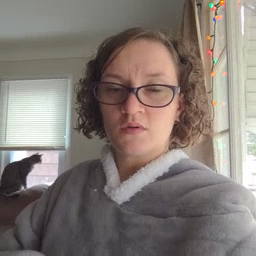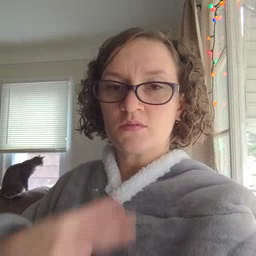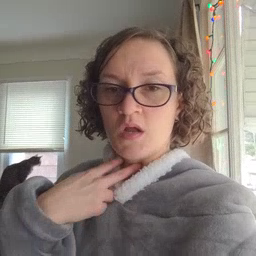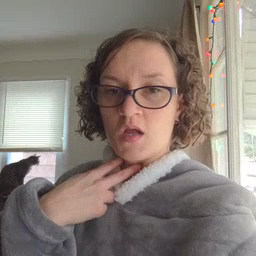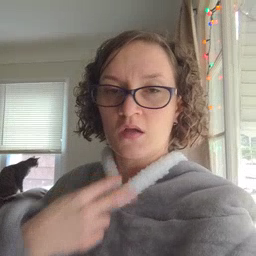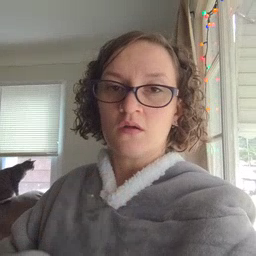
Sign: stuck